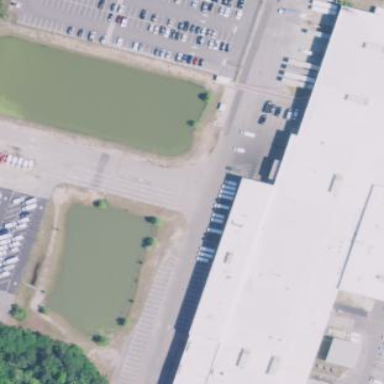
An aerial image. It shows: Parking space.